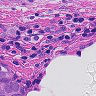
Metastatic tissue present: yes